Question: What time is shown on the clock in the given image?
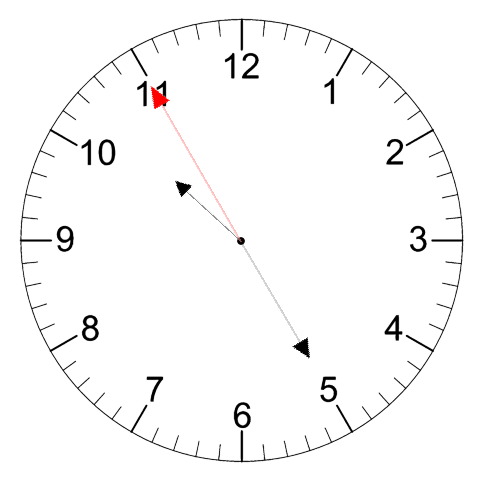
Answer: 10:24:55